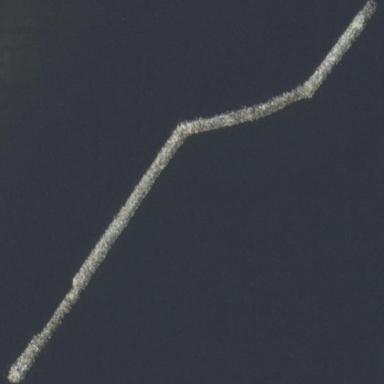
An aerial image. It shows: Breakwater structure.